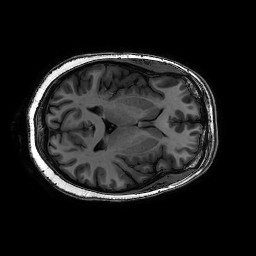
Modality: T1w
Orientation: axial
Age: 45
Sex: female
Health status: healthy